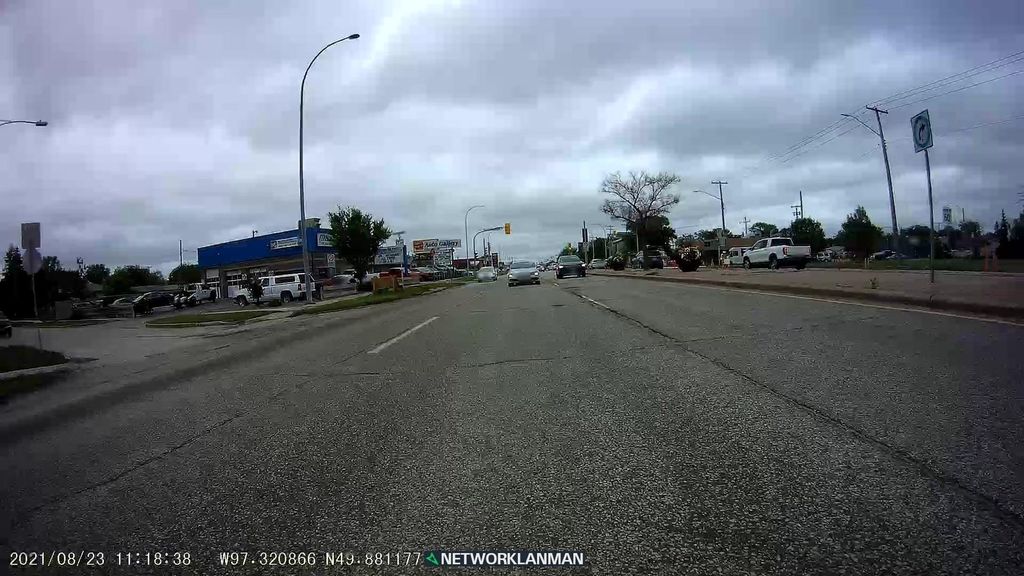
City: winnipeg